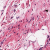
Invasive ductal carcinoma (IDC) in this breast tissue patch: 0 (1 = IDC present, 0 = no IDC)